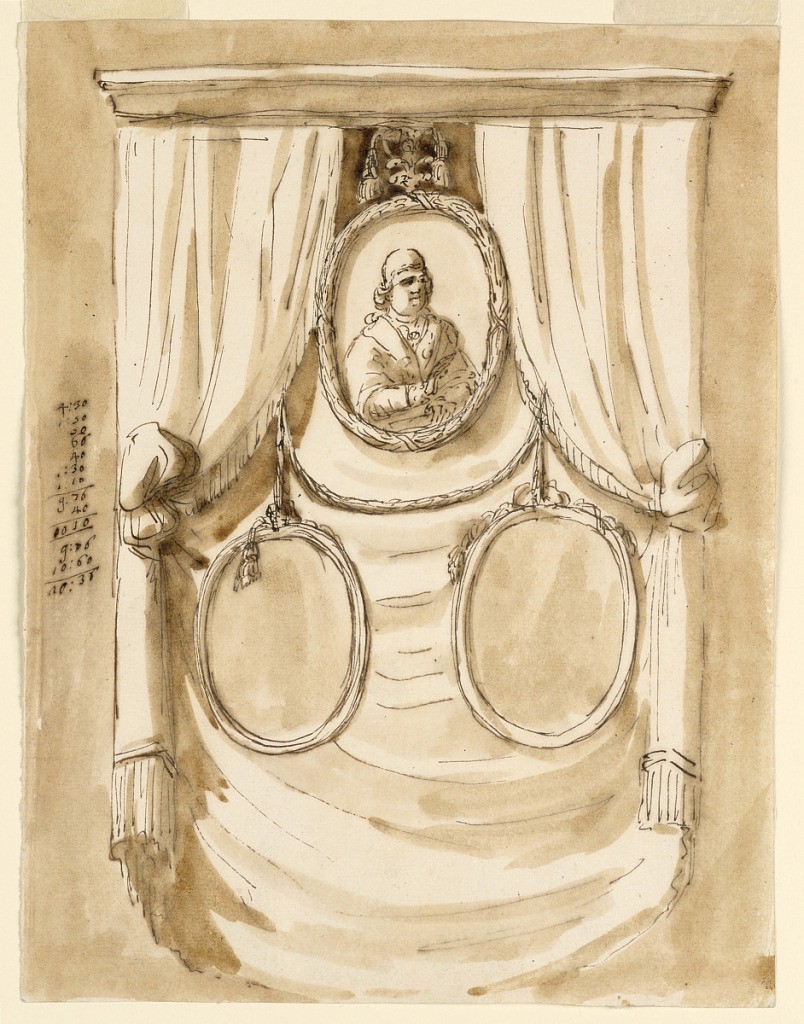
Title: Decoration for the marriage of Prince Paluzzo Altieri
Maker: Giuseppe Barberi, Italian, 1746–1809
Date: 1793
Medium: Pen and brown ink, brush and brown wash on off-white laid paper
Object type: Drawing
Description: Three ovoidal portraits are intended to hang in front of a curtain. Pope Pius is shown, above. Below is a festoon of a cord with two frames hanging on its ends. Colored background. An account is written, at left.